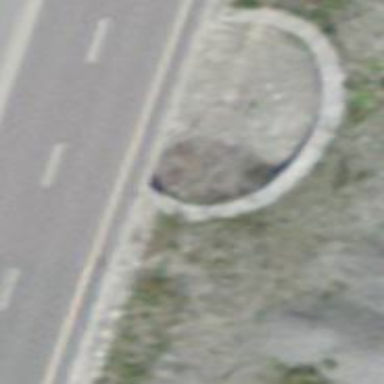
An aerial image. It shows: Embankment has been constructed as man-made feature.